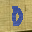
Label: 0